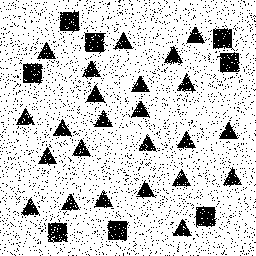
Squares: 8
Triangles: 24
Stars: 0
Total shapes: 32